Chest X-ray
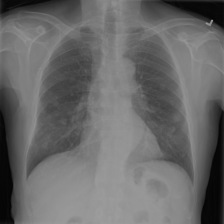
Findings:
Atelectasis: negative
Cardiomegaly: negative
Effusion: negative
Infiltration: negative
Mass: negative
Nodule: positive
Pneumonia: negative
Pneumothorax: negative
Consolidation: negative
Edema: negative
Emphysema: negative
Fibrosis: negative
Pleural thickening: negative
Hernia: negative